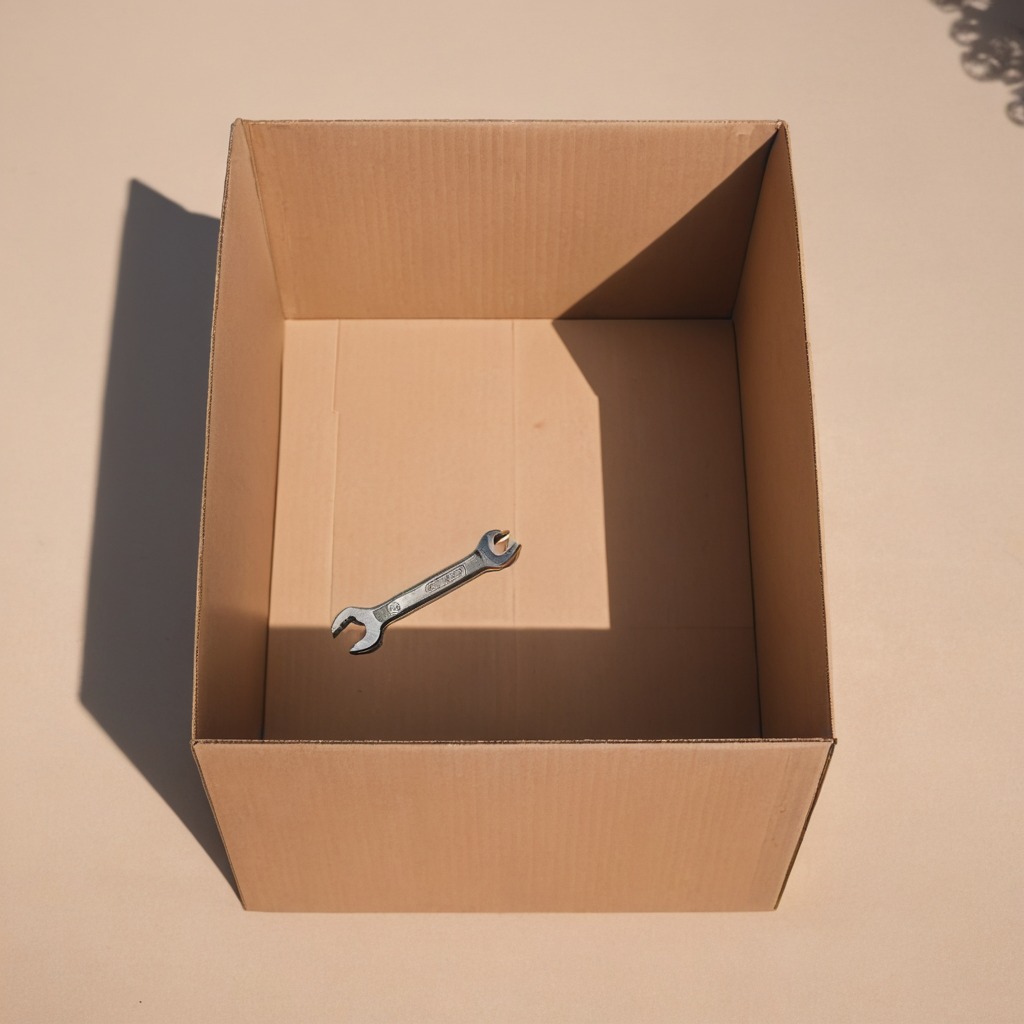
An wrench is lying on a clean dry cardboard box surface in an outdoor workshop during daytime bright natural light soft shadows slightly creased but